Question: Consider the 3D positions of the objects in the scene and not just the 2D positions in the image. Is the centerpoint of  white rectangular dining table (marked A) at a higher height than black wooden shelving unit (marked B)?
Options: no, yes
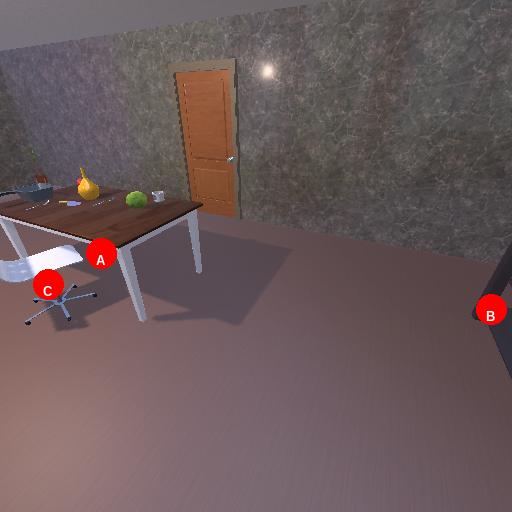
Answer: no